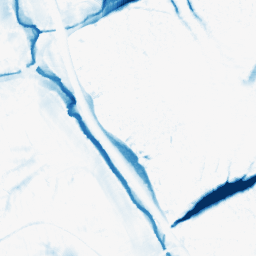
Category: morphological
Decomposition family: morphological_ellipse
Decomposition parameters: operation: closing
width: 30
height: 30
Upsampling method: sinc_hamming
Upsampling parameters: scale: 4
kernel_size: 16
Upsampling scale: 4